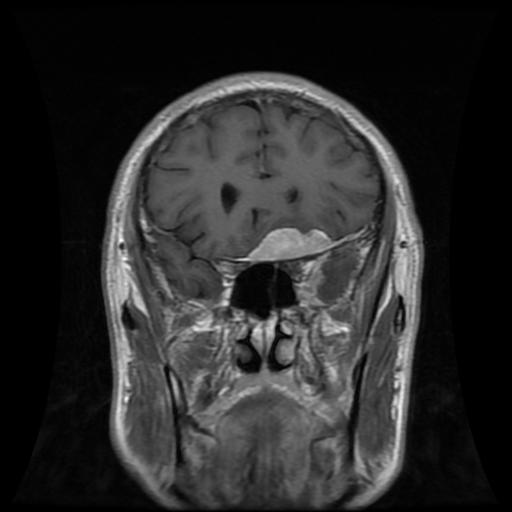
Label: meningioma